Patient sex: F
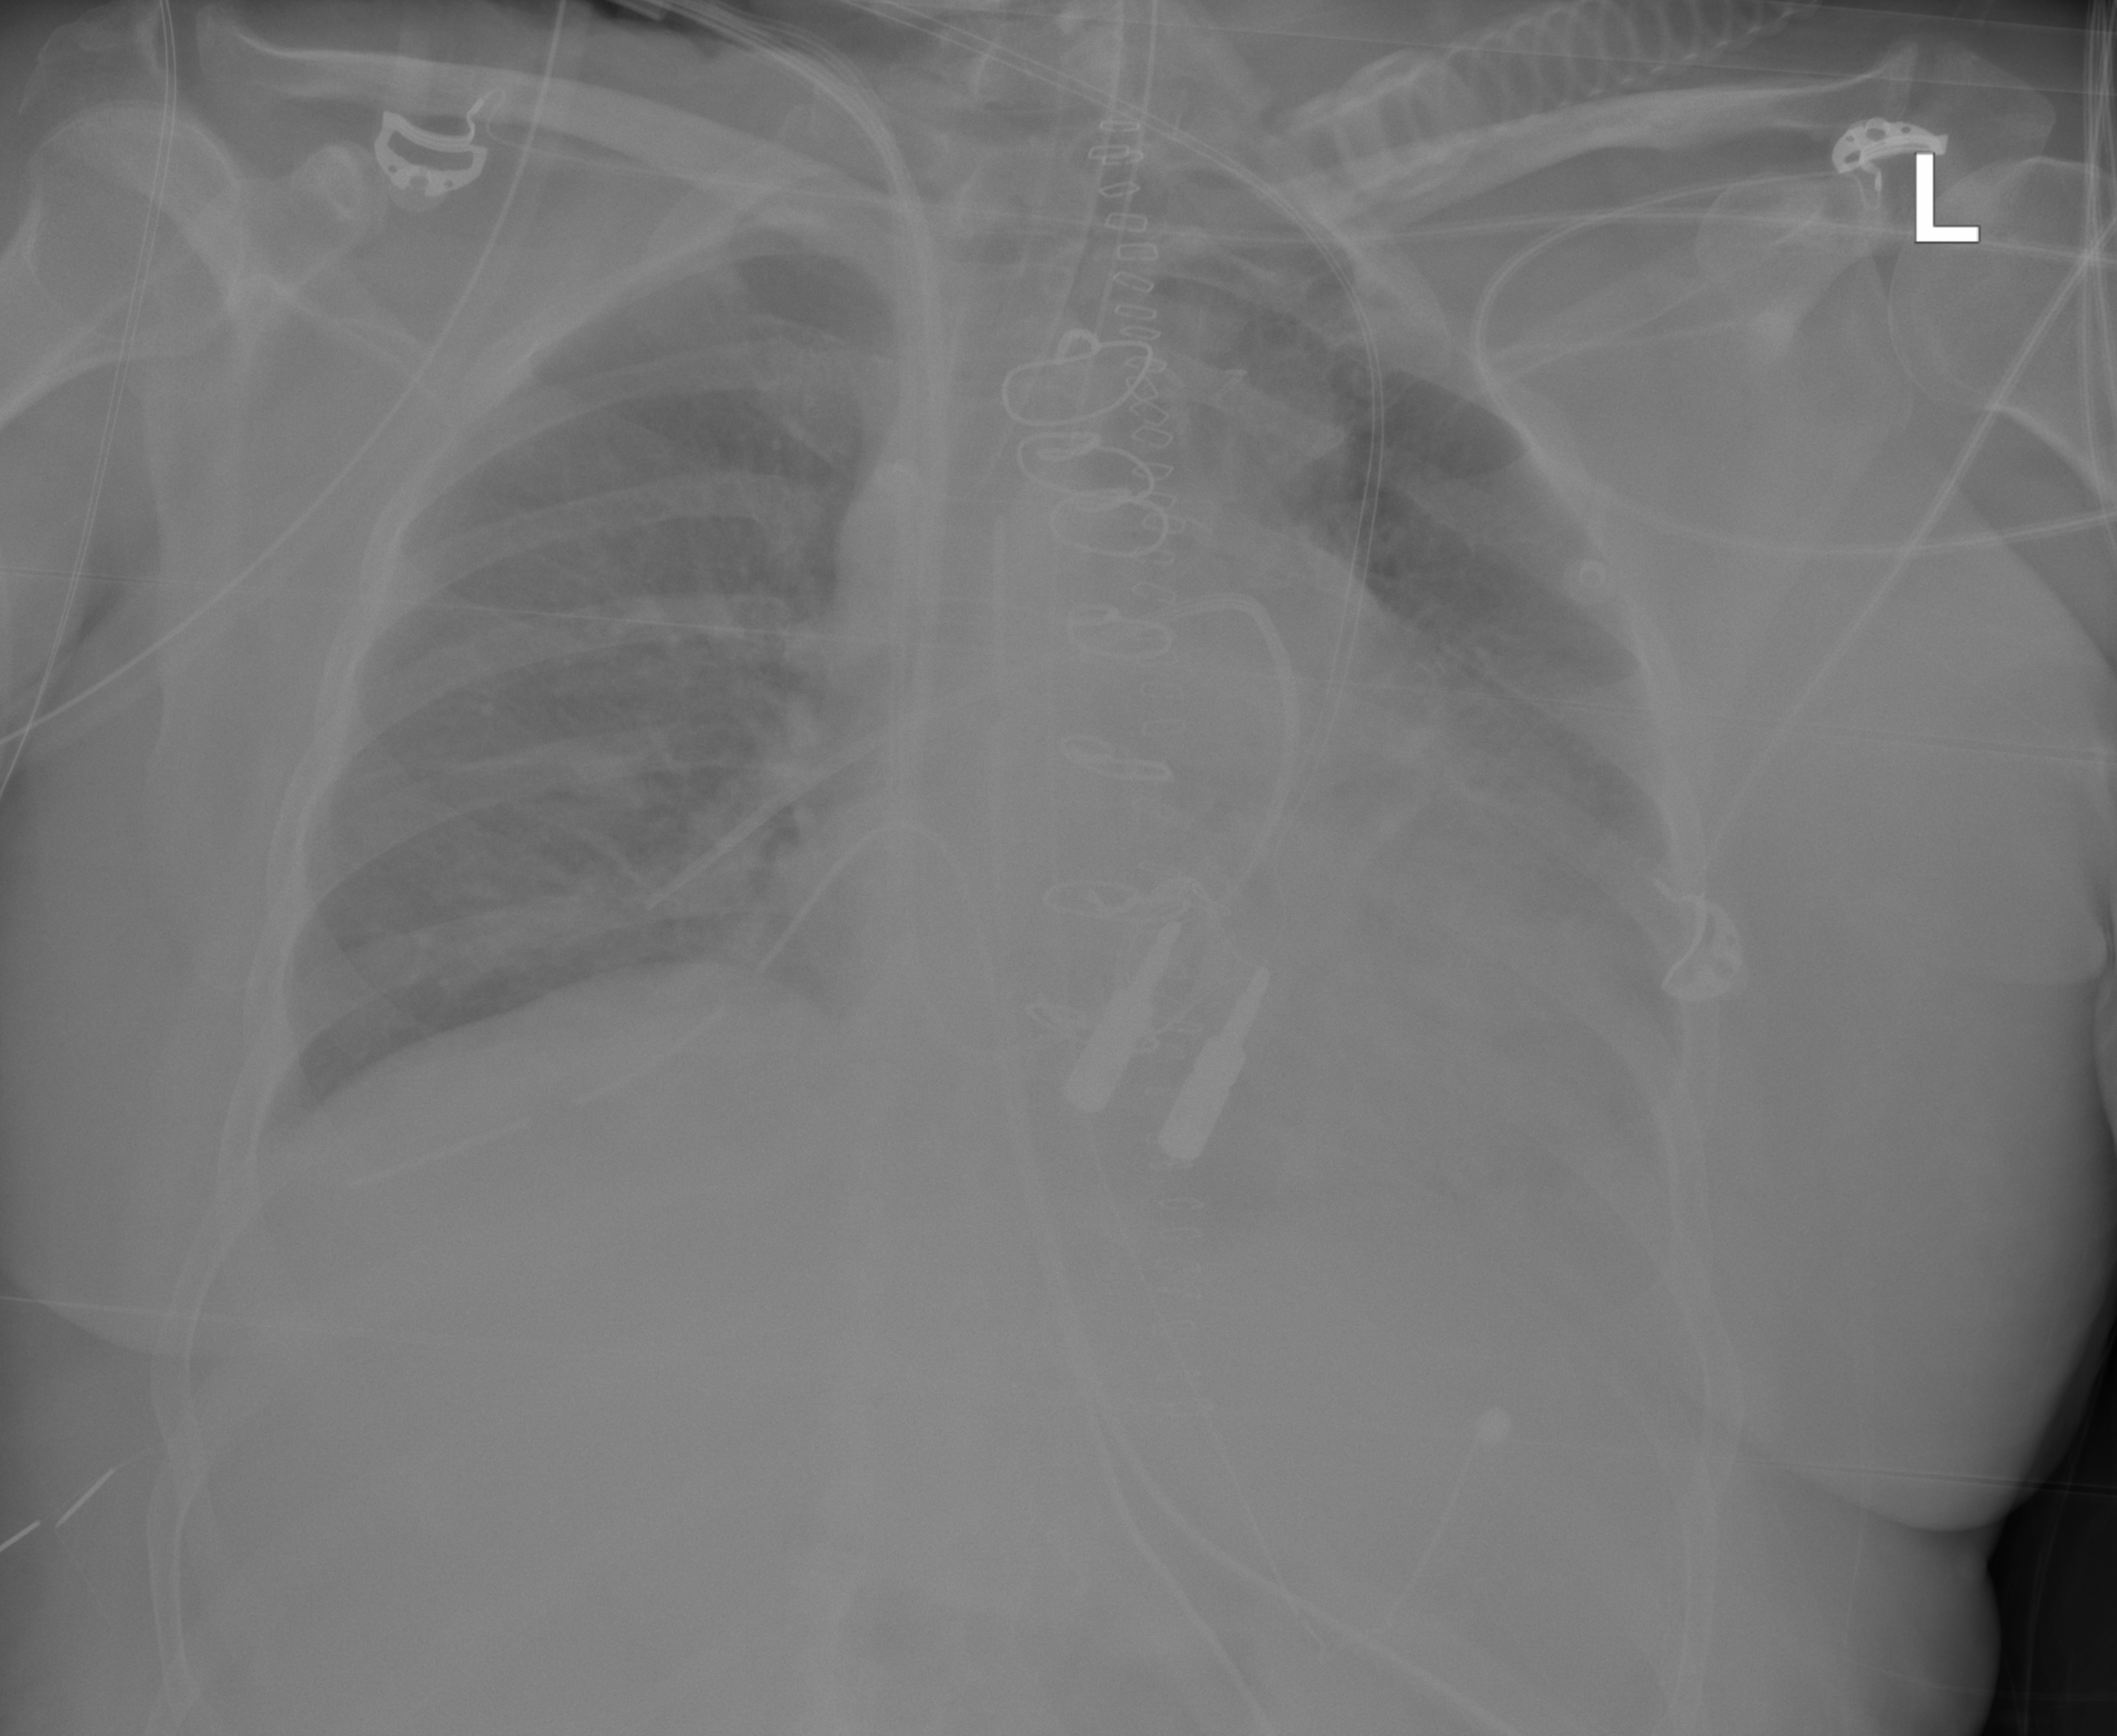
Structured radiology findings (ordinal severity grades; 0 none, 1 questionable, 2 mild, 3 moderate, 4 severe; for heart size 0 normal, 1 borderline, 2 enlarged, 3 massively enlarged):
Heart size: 0
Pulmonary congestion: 0
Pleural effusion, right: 0
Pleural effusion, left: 2
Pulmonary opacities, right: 0
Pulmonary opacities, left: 1
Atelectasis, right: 0
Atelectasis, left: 2